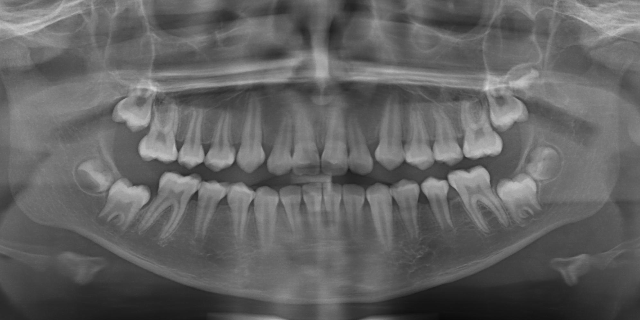
adult